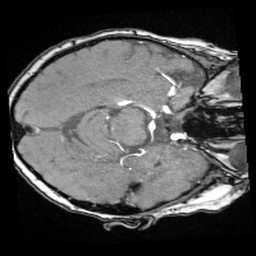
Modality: angio
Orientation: axial
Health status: ill
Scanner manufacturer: siemens
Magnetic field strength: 3 T
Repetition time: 0.02 s
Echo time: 0.0035 s